Chest X-ray. View position: PA
Patient age: 80
Patient sex: M
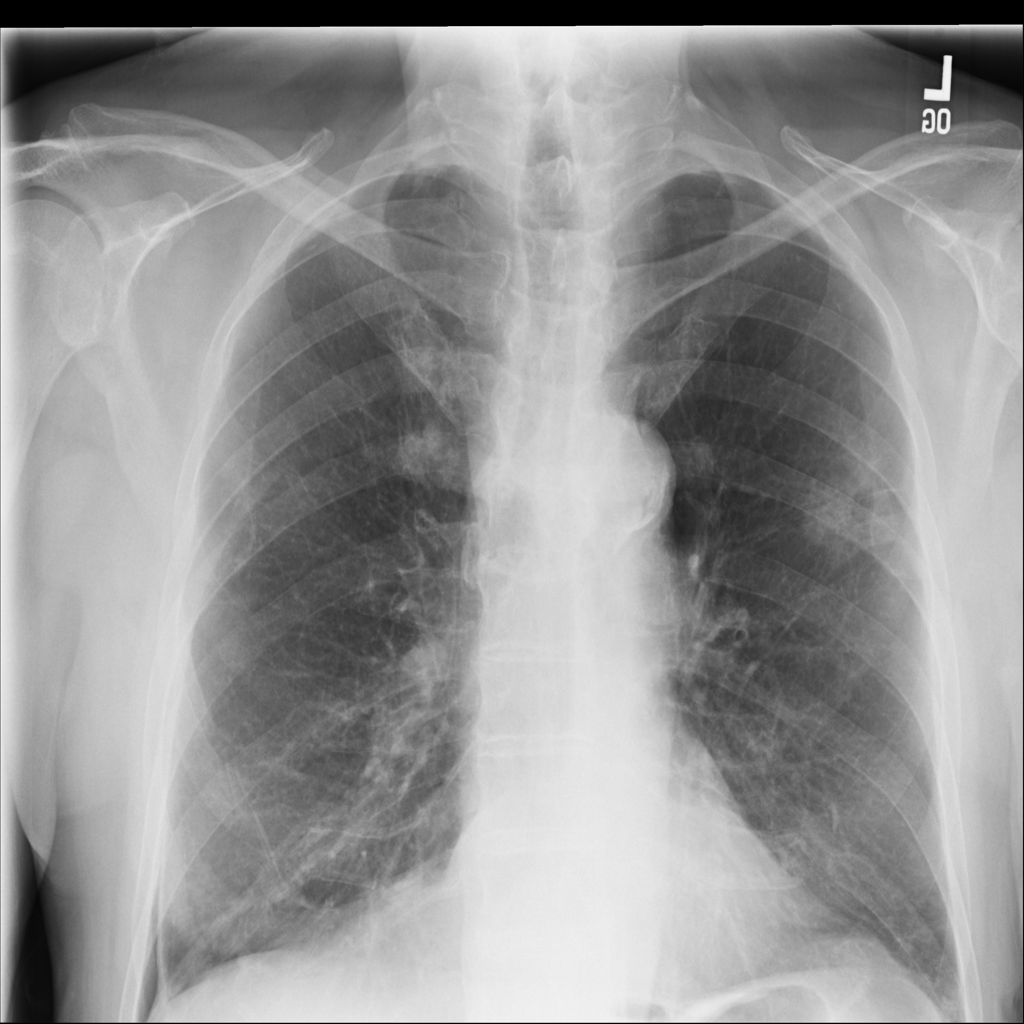
Finding: Pneumothorax